Question: I know there has been numerous questions here on this question, but almost all of them suggest adding the following code because there is another layer "above" the FullAjaxExceptionHandler that is sending a plain redirect instead of doing an Ajax redirect (see <URL>:
'''
if ("partial/ajax".equals(request.getHeader("Faces-Request"))) {
// JSF ajax request. Return special XML response which instructs JavaScript that it should in turn perform a redirect.
response.setContentType("text/xml");
response.getWriter()
.append("<?xml version="1.0" encoding="UTF-8"?>")
.printf("<partial-response><redirect url="%s"></redirect></partial-response>", loginURL);
} else {
// Normal request. Perform redirect as usual.
response.sendRedirect(loginURL);
}
'''
My question is that I'm simply configuring Omnifaces's FullAjaxExceptionHandler to do all the error handling, I do not have Spring Security or container managed security that is intercepting the request before FullAjaxExceptionHandler can do it's thing. I can breakpoint into FullAjaxExceptionHandler and see that when the following lines of code is executed, my error page is still not being redirected.
'''
String viewId = Faces.normalizeViewId(errorPageLocation);
ViewHandler viewHandler = context.getApplication().getViewHandler();
UIViewRoot viewRoot = viewHandler.createView(context, viewId);
context.setViewRoot(viewRoot);
context.getPartialViewContext().setRenderAll(true);
...
context.renderResponse();
'''
Instead, the Ajax request where the exception originated has this in it's response body:
'''
<?xml version='1.0' encoding='UTF-8'?>
<partial-response>
<changes>
<update id="javax.faces.ViewRoot"><![CDATA[<html xmlns="http://www.w3.org/1999/xhtml">... html of error page here ... </html>]]></update>
<update id="javax.faces.ViewState"><![CDATA[-3527653129719750158:5595502883804776498]]></update>
</changes>
</partial-response>
'''
It looks like FullAjaxExceptionHandler isn't doing what it's supposed to do, or am I missing something?
Attaching browser JS output console screen cap.
Turns out that the HTML of my error page is malformed, it contains the following snippet, which results in the mismatched tag error in the browser:
'''
<script type="text/javascript">
//<![CDATA[
scrollTo(0, 0);
//]]>
</script>
'''
This seemed to have closed the CDATA tag prematurely. This HTML was a result of the '<h:outputScript/>' tag, which I removed since I don't really need it.
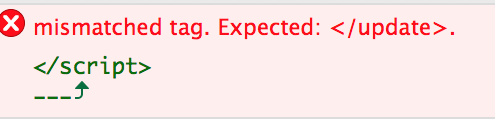
Answer: The ajax response looks completely fine, it's having an '<update id="javax.faces.ViewRoot">' containing the whole error page document, so the 'FullAjaxExceptionHandler' did its job properly.
Your concrete problem is more likely caused in the client side or even in the error page document itself, after the ajax response has been retrieved. It's then JavaScript's turn to parse that ajax response and replace the current HTML document accordingly. Checking the browser's JavaScript console should give any clues as to problems during that step. In your particular case, the problem seems to be caused by a nested 'CDATA' block around the content rendered by '<h:outputScript>' which in turn caused a JavaScript parsing error.
Unfortunately, I can't reproduce the problem with any Mojarra version I've at hands. Perhaps you've somewhere a custom/3rd party script renderer who's responsible for adding that 'CDATA' block. That script renderer should skip the 'CDATA' block when 'PartialViewContext#isAjaxRequest()' returns 'true'. If you still can't figure it out, then your best bet is to replace the '<h:outputScript>' by a plain HTML '<script>' or even to remove it altogether -- as you ultimately did.